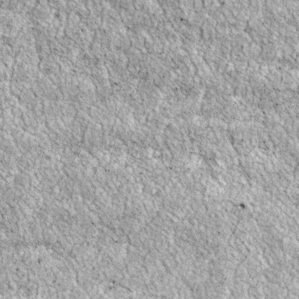
Label: non_frost